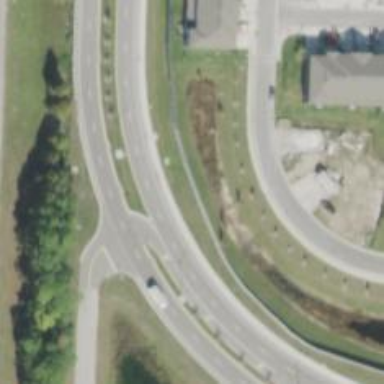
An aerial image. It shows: Tertiary_link road with asphalt surface.